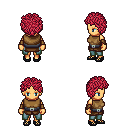
a pixel art fantasy rpg character, female body template, human, tanned skin, leather chest armor, teal pants, ruby red curly afro hairstyle, cloth bracers, ghillies, four views (front, back, left, right), 2x2 character sprite sheet, small pixel art, hard edges, no anti-aliasing